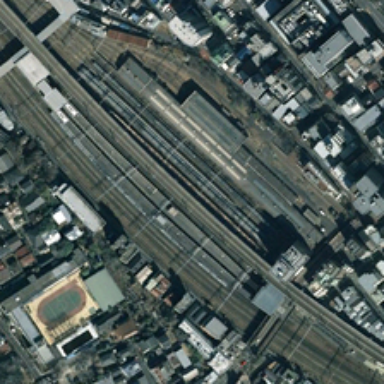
Many buildings with a playground are in two sides of a railway station .